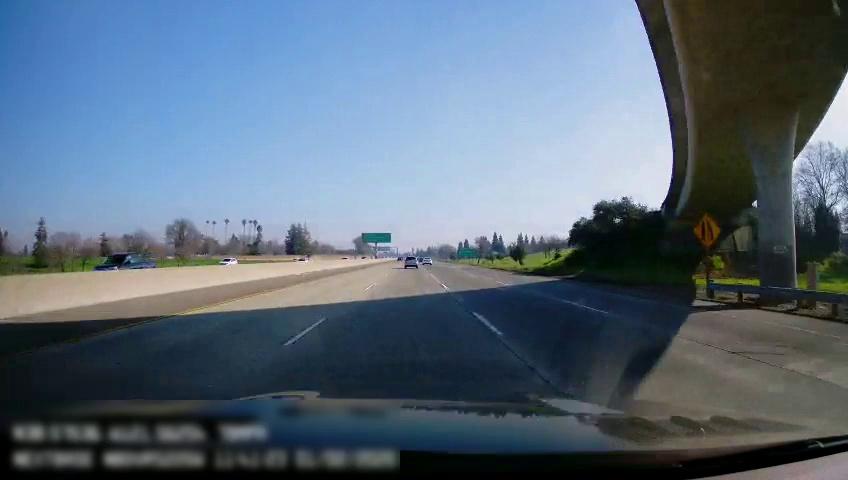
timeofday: Day
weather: Sunny
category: Vehicles | SUV
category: Vehicles | SUV
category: Drivable Space
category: Vehicles | SUV
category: Vehicles | Car
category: Lanes | Current Lane
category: Lanes | Current Lane
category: Lanes | Current Lane
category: Lanes | Alternate Lane
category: Traffic | Signs
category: Traffic | Signs
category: Traffic | Signs